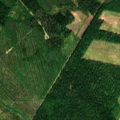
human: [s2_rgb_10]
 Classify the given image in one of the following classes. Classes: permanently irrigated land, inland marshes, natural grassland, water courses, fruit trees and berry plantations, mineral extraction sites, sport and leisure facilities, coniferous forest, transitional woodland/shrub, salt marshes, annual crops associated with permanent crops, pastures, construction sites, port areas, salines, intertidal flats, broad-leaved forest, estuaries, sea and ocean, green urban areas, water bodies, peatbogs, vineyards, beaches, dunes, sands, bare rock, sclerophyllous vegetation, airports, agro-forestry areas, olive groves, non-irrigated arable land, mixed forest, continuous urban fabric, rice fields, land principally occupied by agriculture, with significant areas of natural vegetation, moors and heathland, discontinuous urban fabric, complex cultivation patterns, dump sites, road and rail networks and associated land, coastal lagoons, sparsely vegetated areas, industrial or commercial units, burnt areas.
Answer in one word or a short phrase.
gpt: coniferous forest, mixed forest